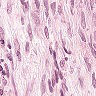
Metastatic tissue present: yes